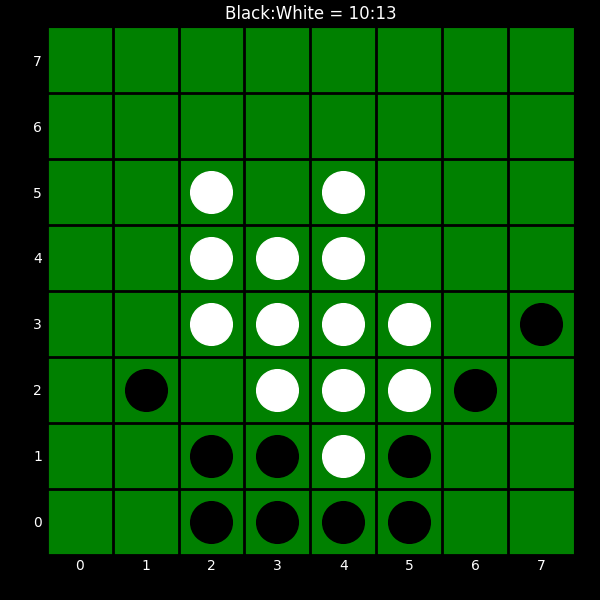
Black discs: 10
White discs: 13